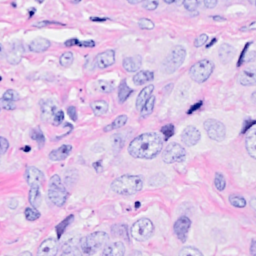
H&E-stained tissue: Breast